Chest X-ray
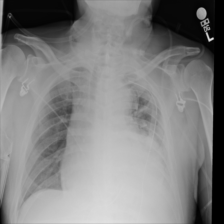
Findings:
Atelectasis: negative
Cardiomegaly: negative
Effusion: negative
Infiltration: negative
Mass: negative
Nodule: negative
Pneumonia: negative
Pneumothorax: negative
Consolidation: negative
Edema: negative
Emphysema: negative
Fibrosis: negative
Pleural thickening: negative
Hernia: negative